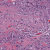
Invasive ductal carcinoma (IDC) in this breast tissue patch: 1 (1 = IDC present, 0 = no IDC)